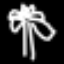
Label: palm tree